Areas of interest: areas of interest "Educational"
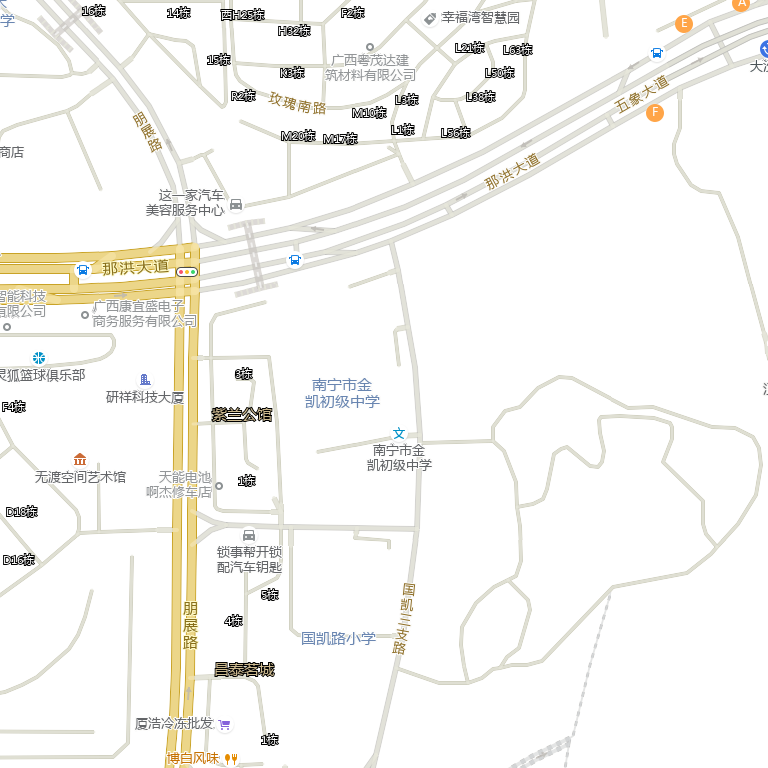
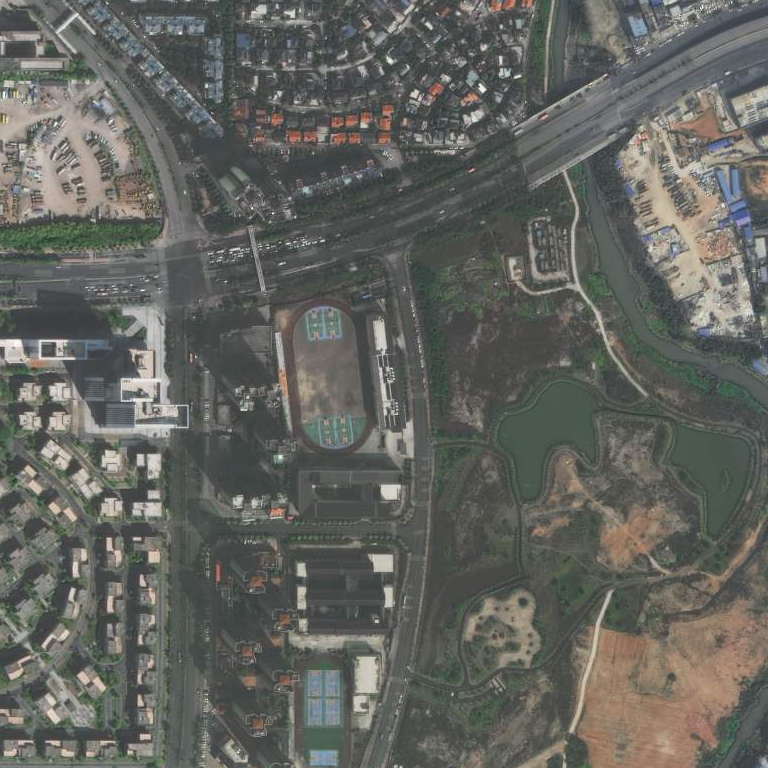